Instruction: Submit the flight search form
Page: home
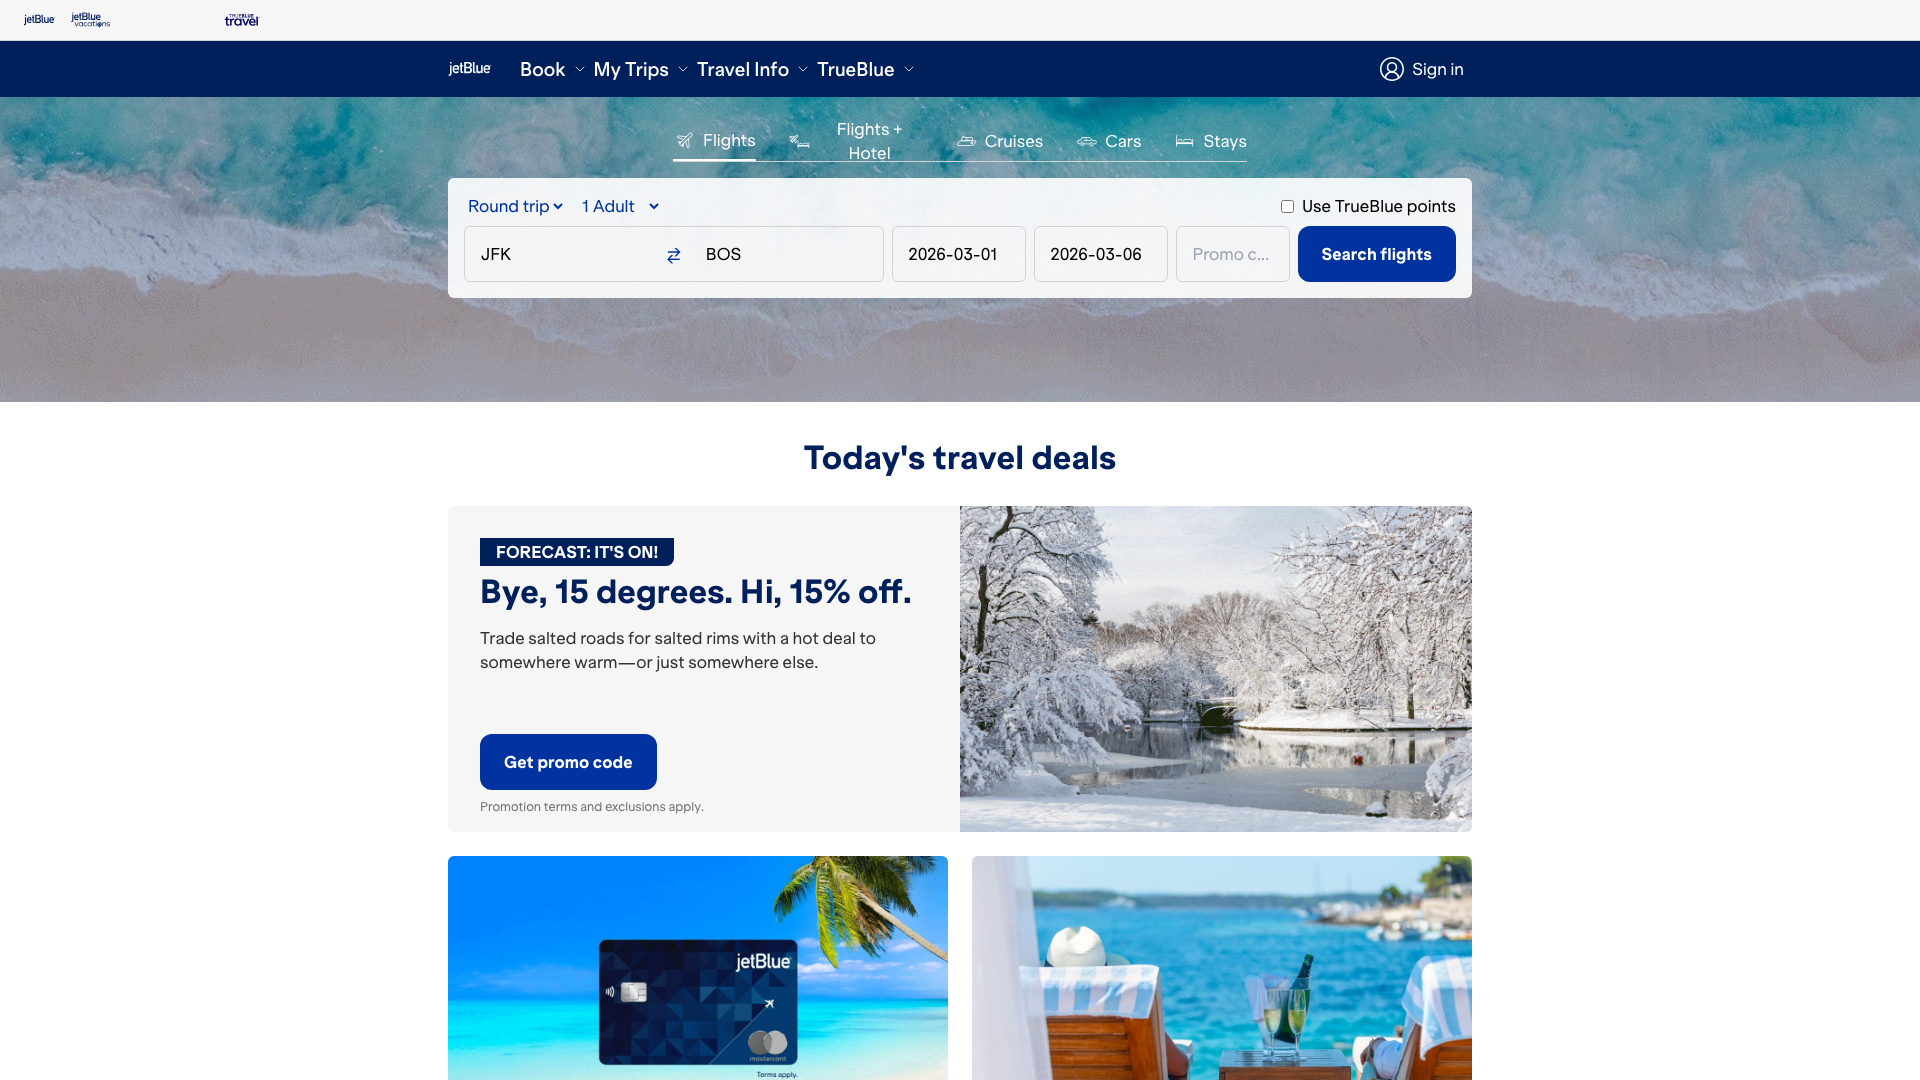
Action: click